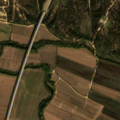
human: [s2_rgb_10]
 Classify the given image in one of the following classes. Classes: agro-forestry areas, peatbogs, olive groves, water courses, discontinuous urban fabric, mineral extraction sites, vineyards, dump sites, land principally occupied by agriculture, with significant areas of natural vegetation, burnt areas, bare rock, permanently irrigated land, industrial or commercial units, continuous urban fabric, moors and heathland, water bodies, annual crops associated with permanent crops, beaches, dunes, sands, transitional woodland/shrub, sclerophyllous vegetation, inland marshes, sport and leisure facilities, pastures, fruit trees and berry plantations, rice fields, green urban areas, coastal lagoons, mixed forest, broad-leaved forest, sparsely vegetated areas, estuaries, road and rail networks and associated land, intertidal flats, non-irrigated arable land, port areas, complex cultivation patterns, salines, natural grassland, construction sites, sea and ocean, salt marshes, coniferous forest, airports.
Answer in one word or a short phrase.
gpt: permanently irrigated land, rice fields, agro-forestry areas, mixed forest, transitional woodland/shrub